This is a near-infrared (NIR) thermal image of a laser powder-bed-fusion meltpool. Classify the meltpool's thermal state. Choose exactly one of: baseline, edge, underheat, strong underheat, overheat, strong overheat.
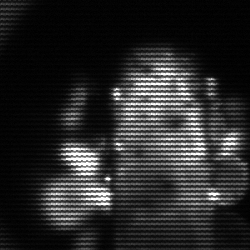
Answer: strong underheat